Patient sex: F
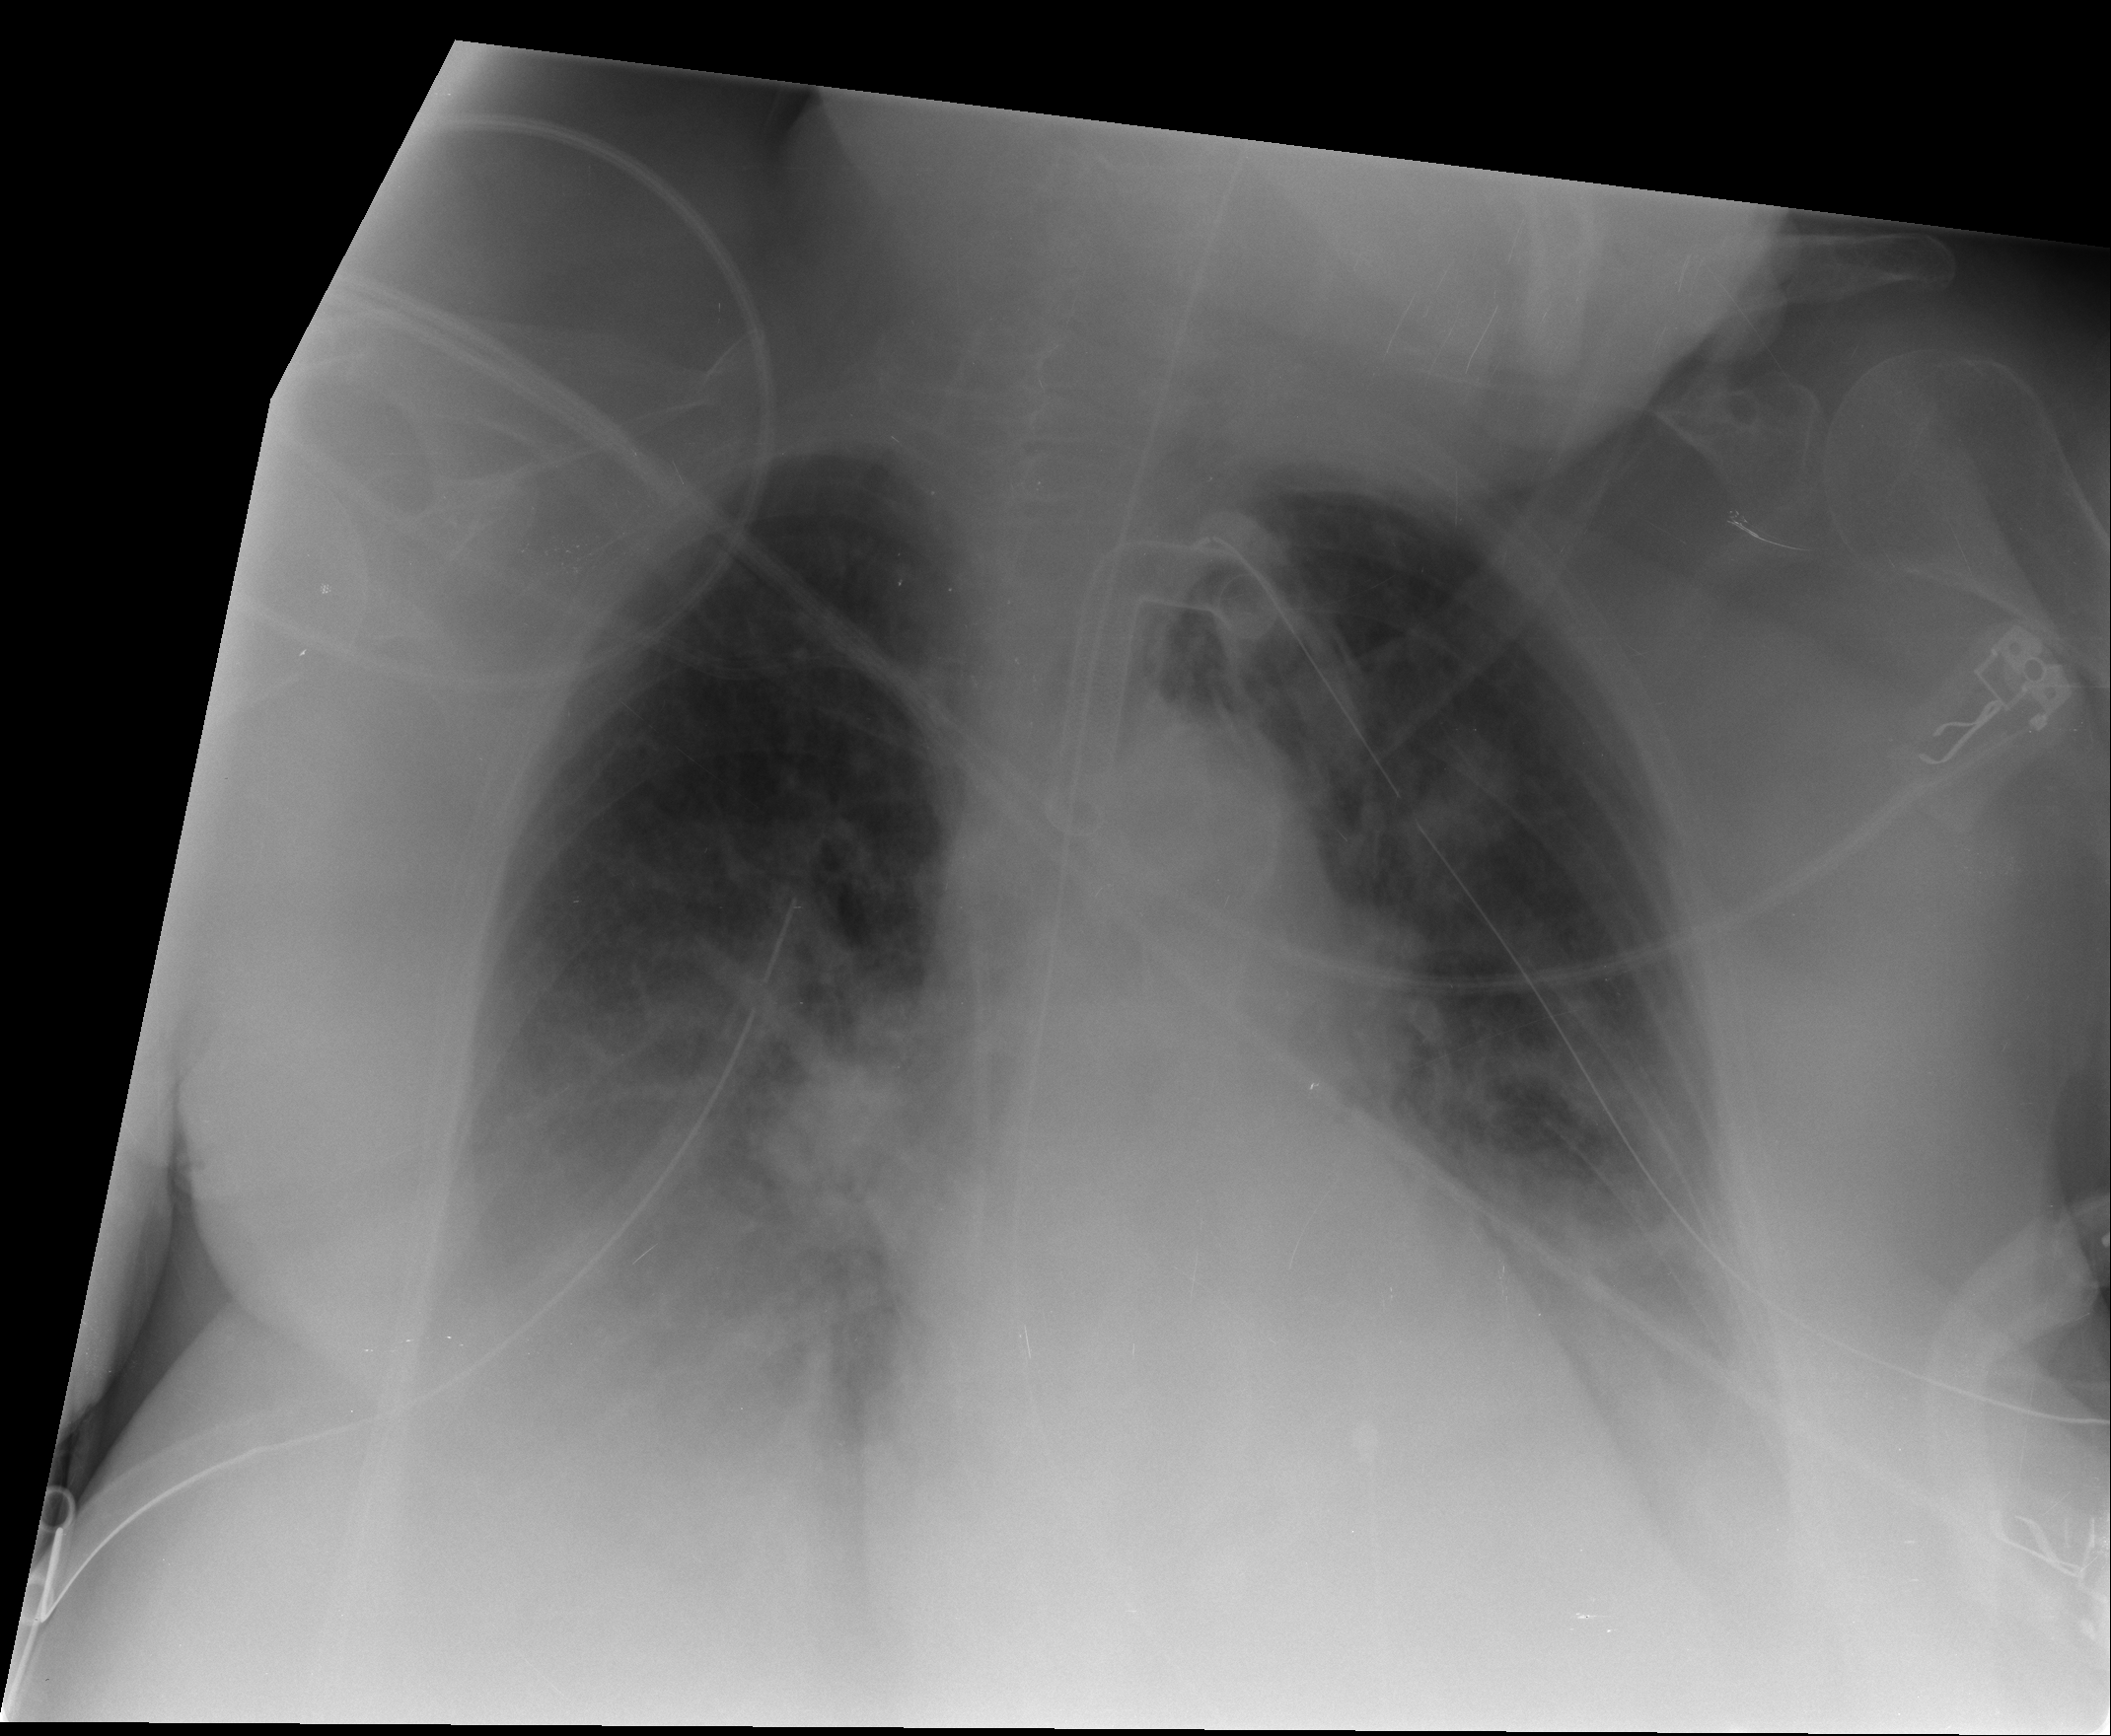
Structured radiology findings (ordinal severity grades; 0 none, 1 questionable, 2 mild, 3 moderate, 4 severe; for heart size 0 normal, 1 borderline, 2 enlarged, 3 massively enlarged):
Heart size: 2
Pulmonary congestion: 1
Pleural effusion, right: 3
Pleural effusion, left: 2
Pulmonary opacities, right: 1
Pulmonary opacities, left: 1
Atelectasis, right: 2
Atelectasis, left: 2